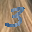
Label: 3